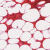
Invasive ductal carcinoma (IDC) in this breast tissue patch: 0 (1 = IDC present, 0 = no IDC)